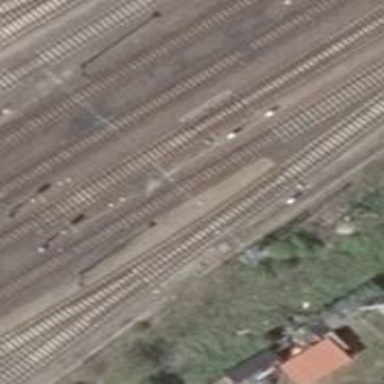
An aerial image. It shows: Railway switch.